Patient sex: F
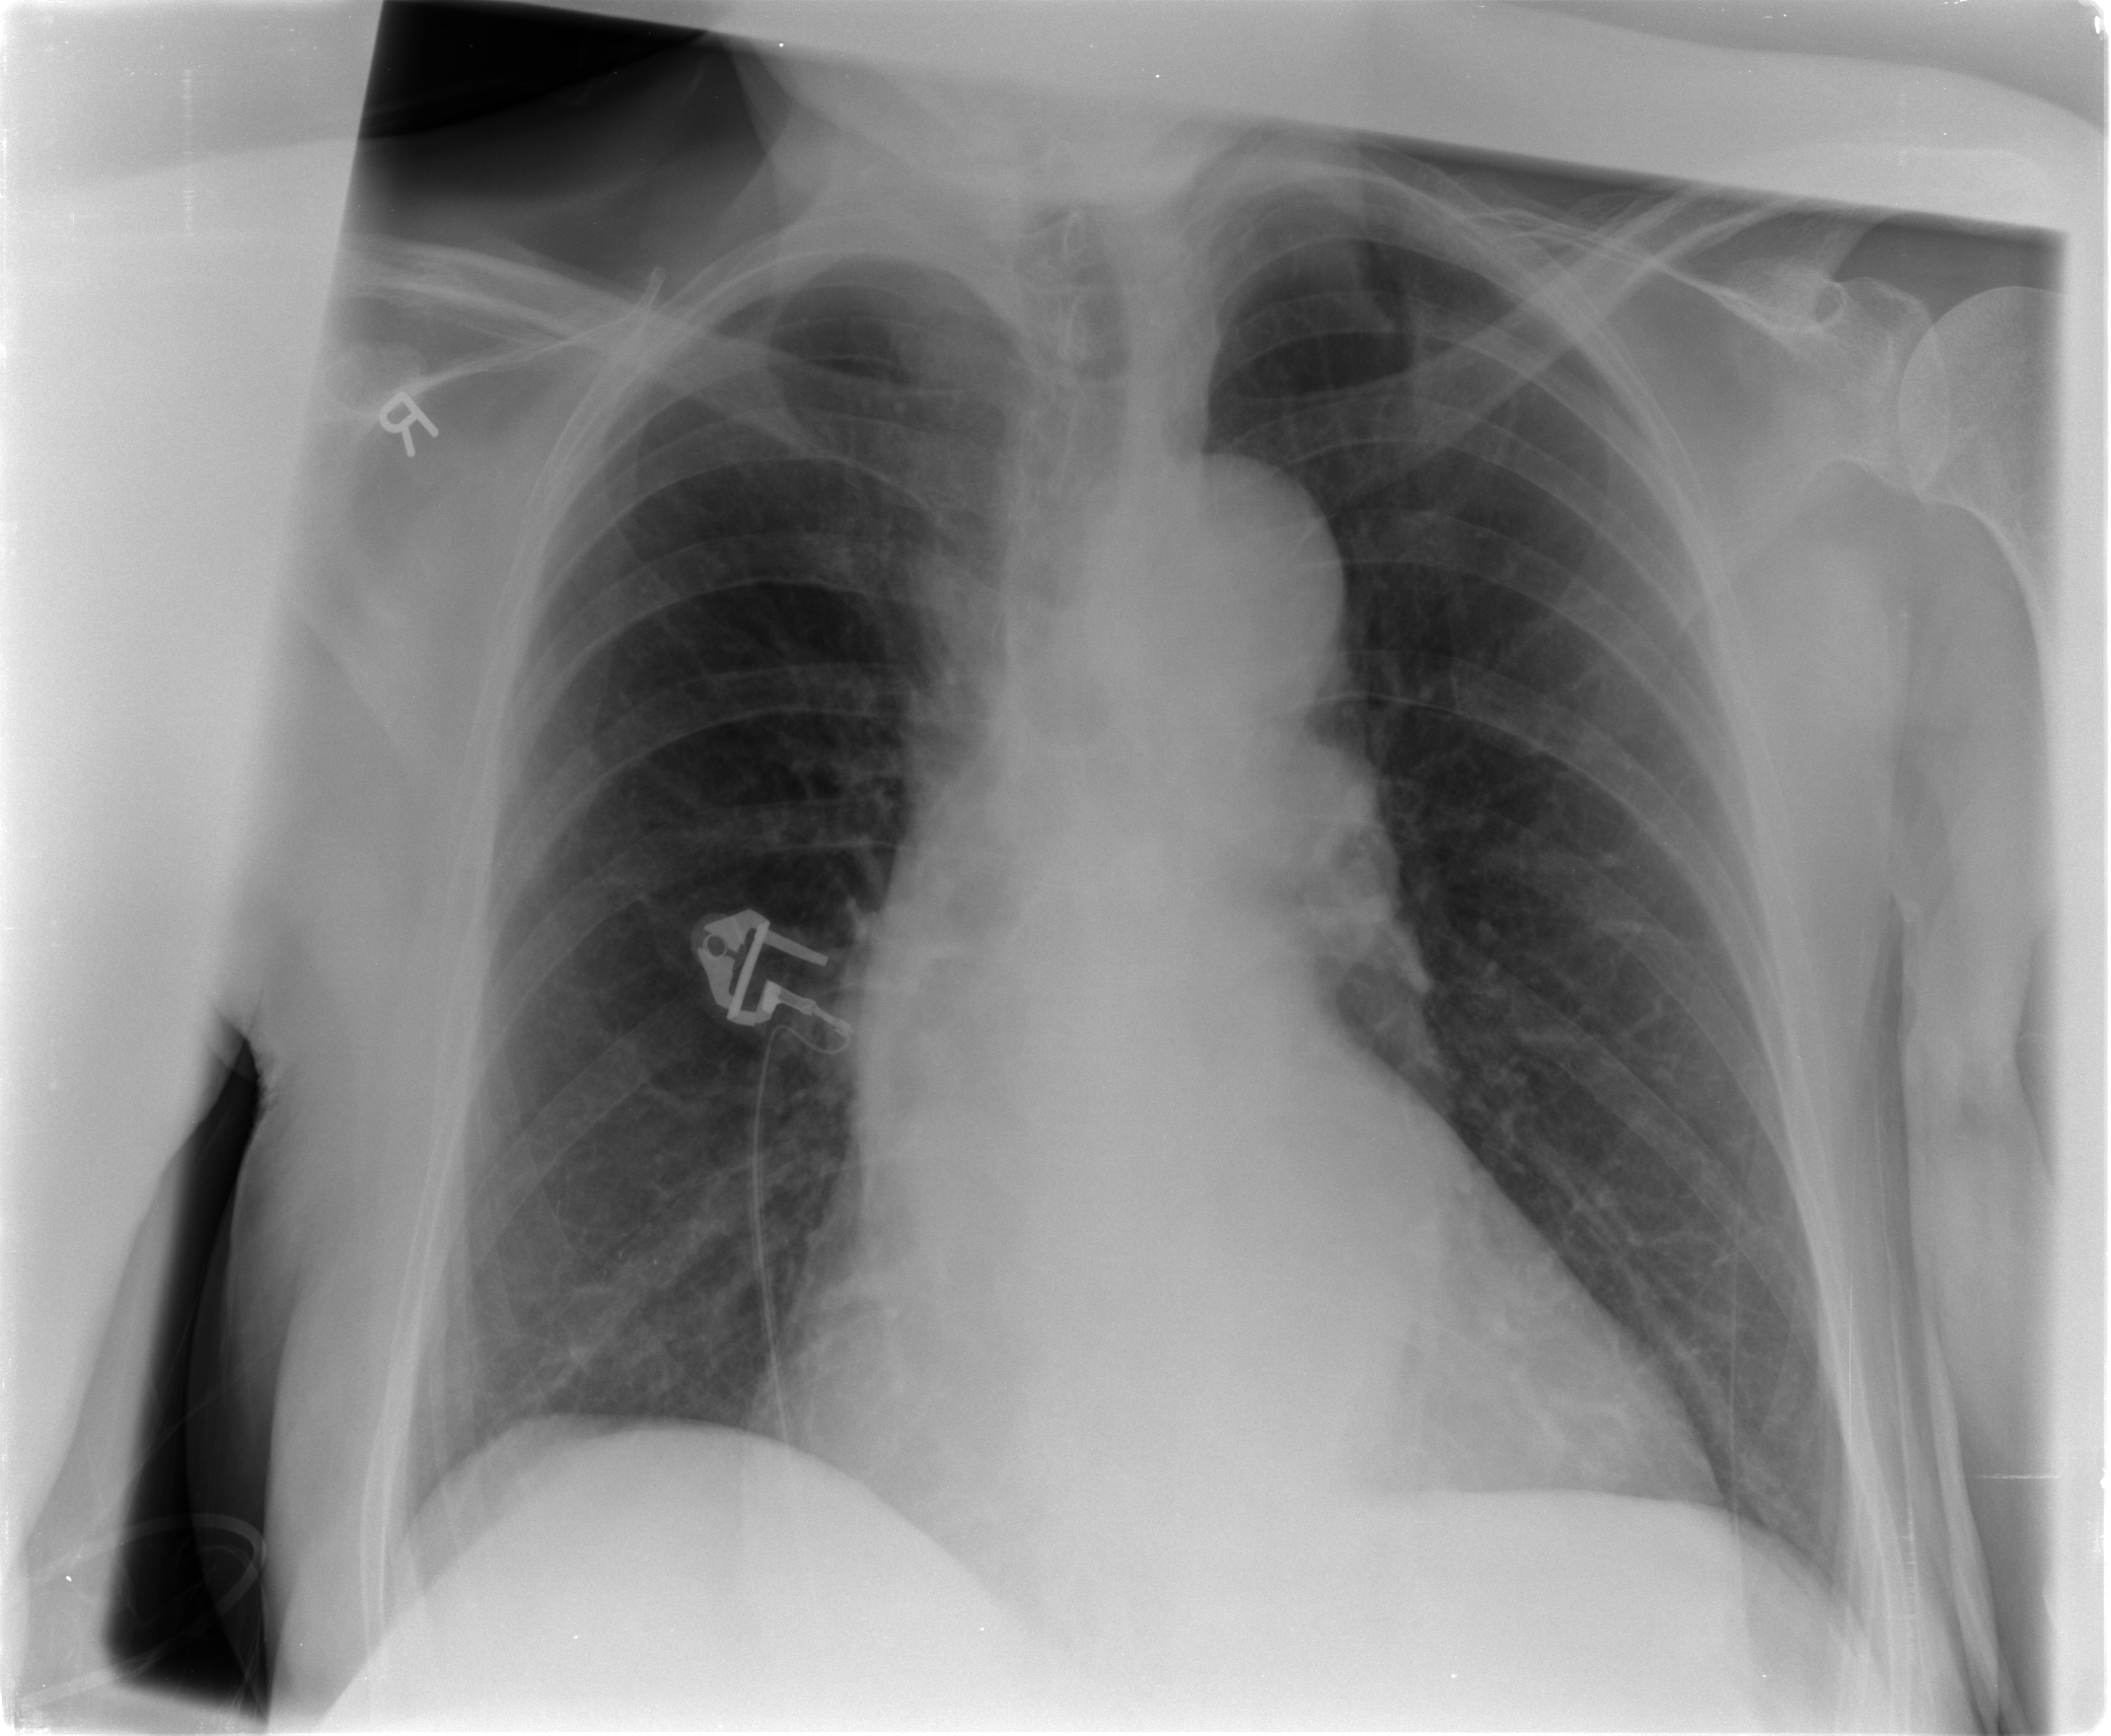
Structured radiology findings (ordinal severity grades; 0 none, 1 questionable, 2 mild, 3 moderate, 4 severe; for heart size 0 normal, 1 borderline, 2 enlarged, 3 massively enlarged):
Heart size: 2
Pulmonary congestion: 1
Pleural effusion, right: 1
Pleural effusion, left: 1
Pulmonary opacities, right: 0
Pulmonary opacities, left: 0
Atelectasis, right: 2
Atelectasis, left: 2